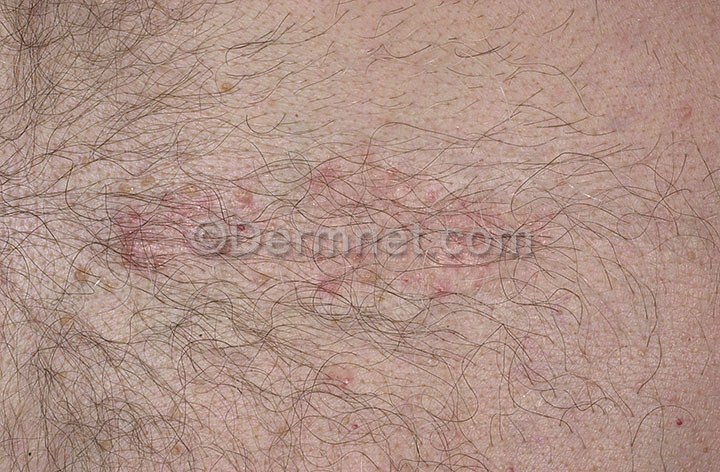
Disease: Psoriasis pictures Lichen Planus and related diseases